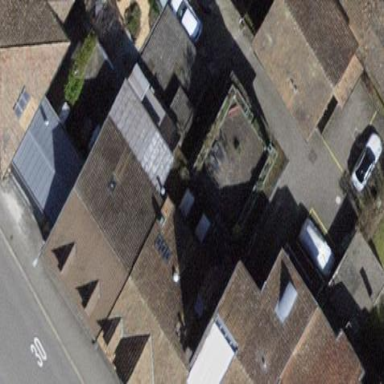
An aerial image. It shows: Building with tile roof.